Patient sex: F
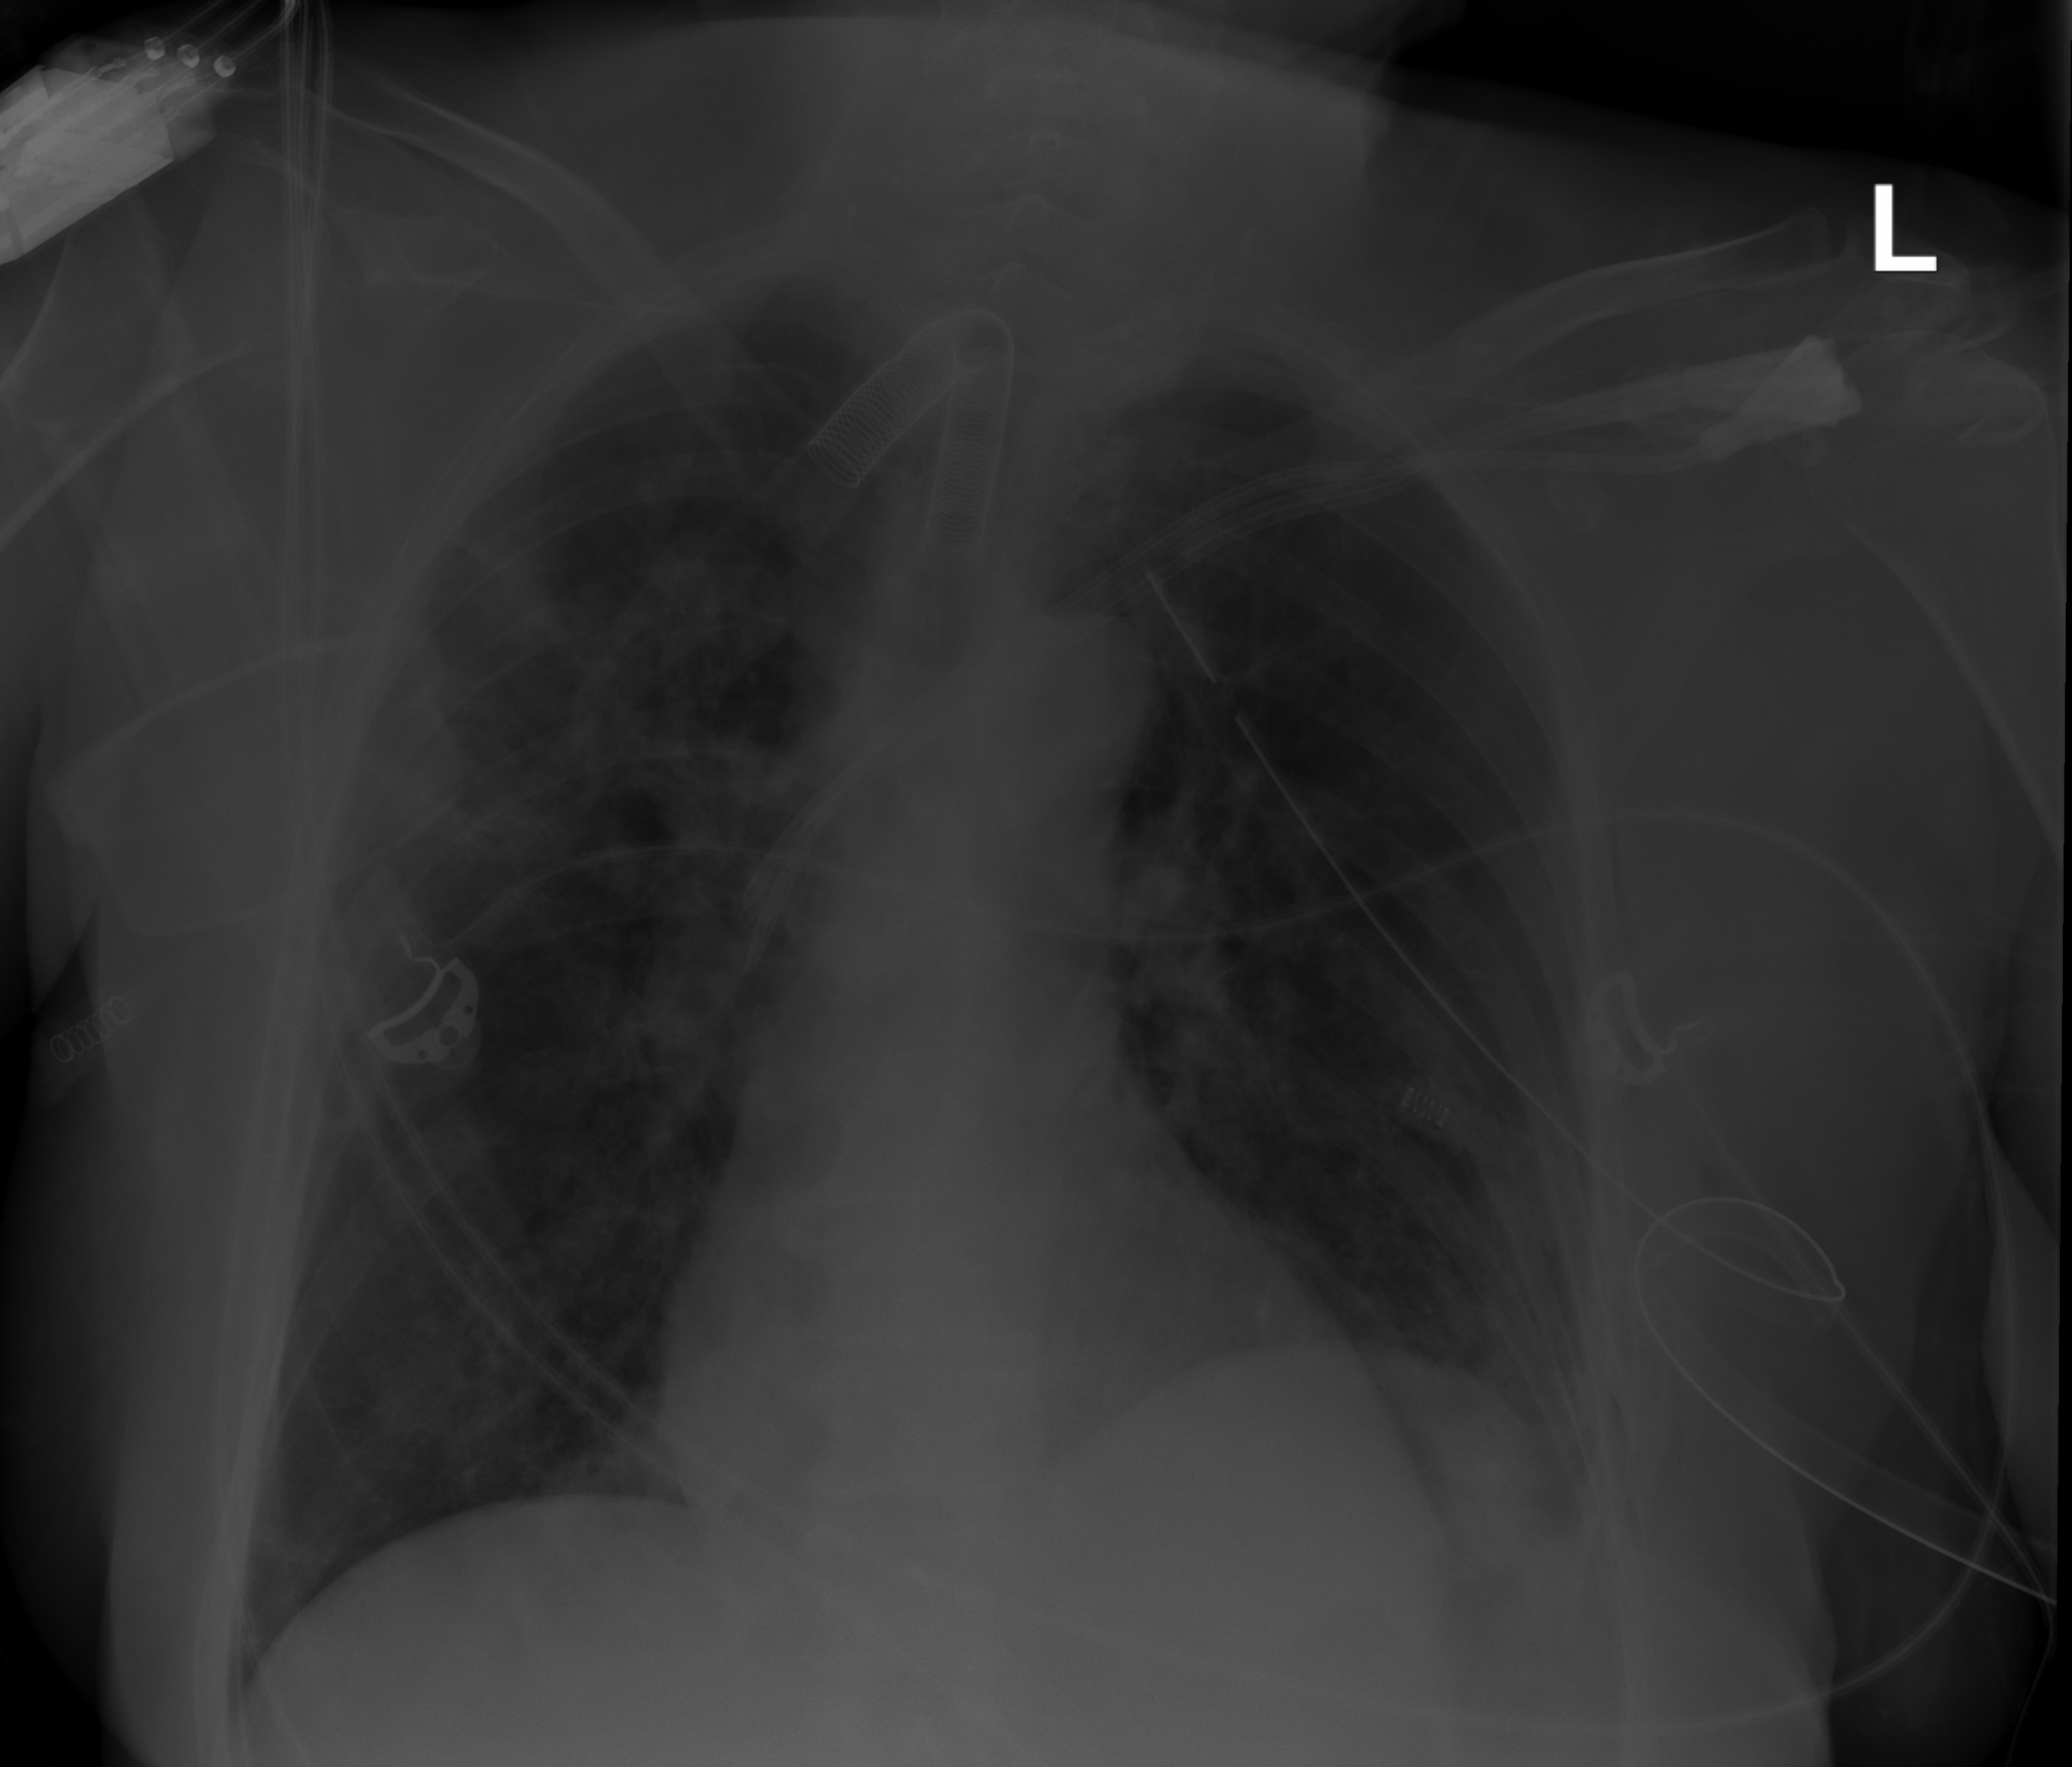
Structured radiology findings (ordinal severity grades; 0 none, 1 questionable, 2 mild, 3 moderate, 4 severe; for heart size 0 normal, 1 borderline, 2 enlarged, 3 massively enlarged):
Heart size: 0
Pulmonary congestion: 0
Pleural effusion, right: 0
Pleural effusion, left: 0
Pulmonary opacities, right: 2
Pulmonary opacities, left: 2
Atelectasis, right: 2
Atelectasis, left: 2